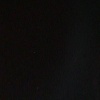
Label: space